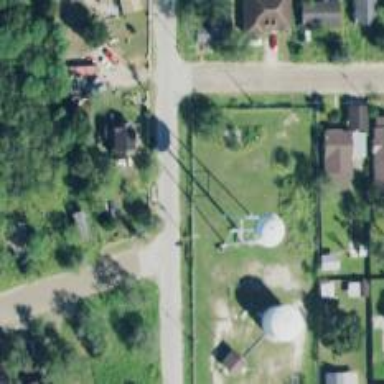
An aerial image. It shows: Water tower that is man-made.